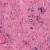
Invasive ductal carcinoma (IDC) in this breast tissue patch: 0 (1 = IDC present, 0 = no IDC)